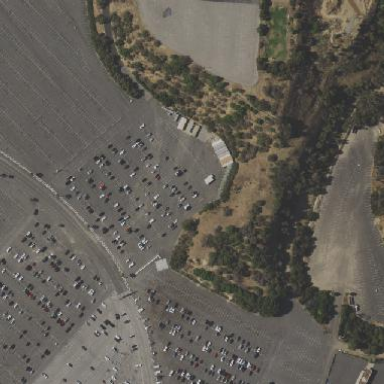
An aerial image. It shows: Parking area with surface.